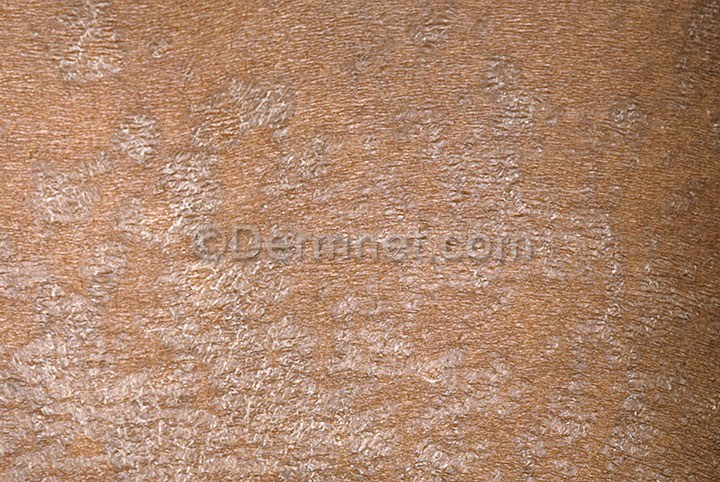
Disease: Tinea Ringworm Candidiasis and other Fungal Infections